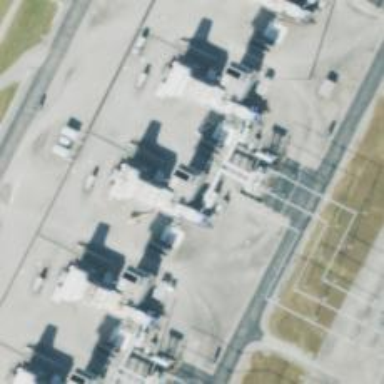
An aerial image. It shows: Generator powered by gas and oil.